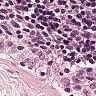
Metastatic tissue present: no